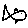
Label: fish